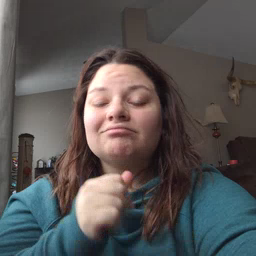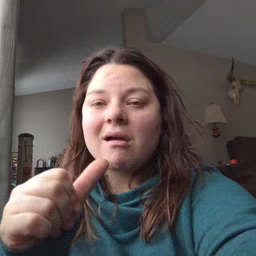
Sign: not